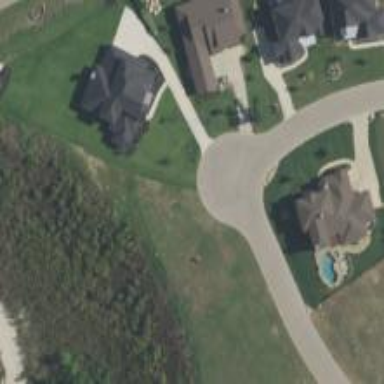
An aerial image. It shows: Asphalt road within gated community. It is residential area.